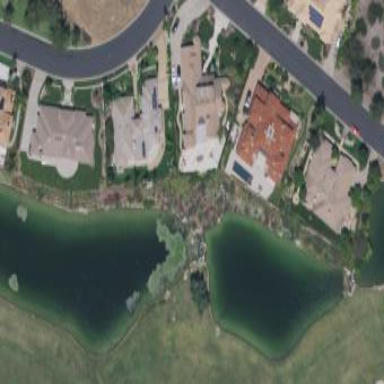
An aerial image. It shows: Lake serving as water hazard for the golf course.